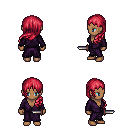
a pixel art fantasy rpg character, female body template, human, dark skin, purple robe, teal pants, ruby red left-swept hairstyle, dagger, four views (front, back, left, right), 2x2 character sprite sheet, small pixel art, hard edges, no anti-aliasing